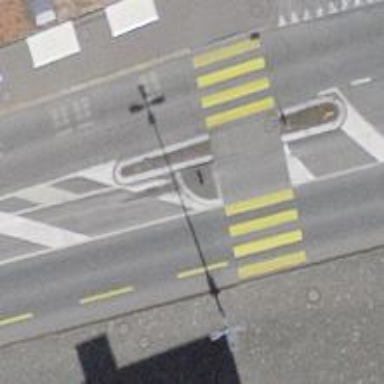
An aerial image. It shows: Zebra crossing with pedestrian island.